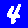
Digit: 4